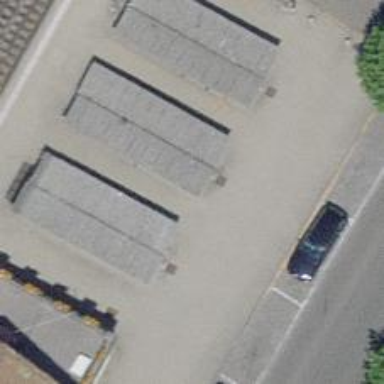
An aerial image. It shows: Car-sharing service available at this location.